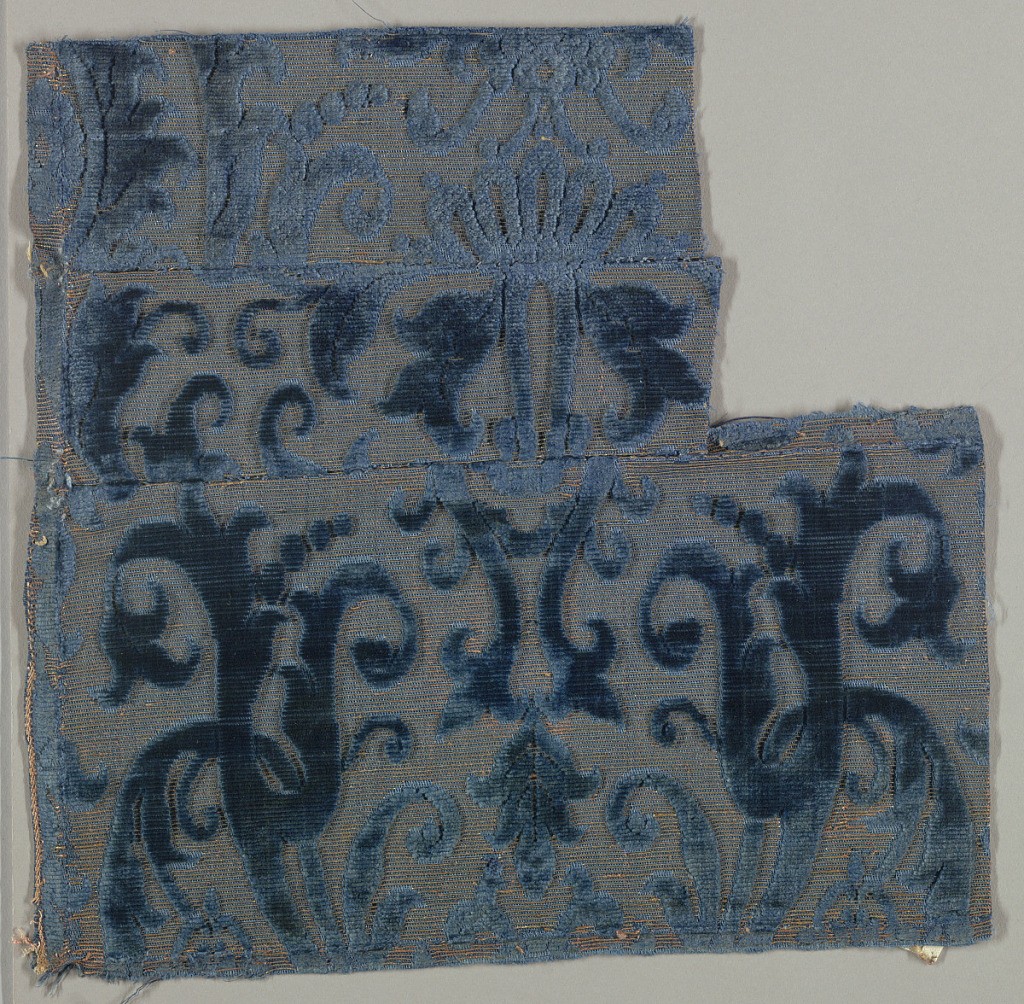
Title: Fragment
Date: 16th–17th century
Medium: silk, metallics Technique: supplementary warp forming raised cut pile on a foundation of plain weave faced with metallic supplementary wefts.
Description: Scroll pattern on glinting metallic background. Blue.